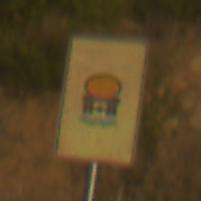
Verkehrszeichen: FahrzeugeMitWassergefaehrdenderLadungOhnePfeilsymbol
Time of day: SunriseSunset
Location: Outdoor (Nature)
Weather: PartlyCloudy
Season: NotSpecified
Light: Natural